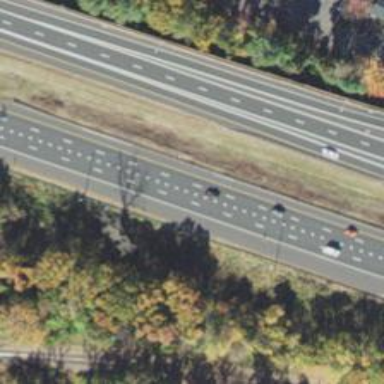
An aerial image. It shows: Motorway junction.